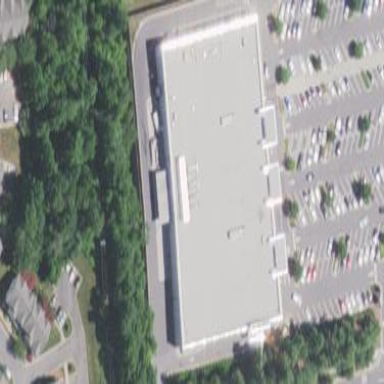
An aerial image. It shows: Supermarket building.